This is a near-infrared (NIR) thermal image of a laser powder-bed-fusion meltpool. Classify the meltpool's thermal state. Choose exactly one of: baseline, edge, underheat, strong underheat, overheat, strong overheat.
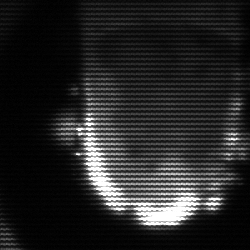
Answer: baseline